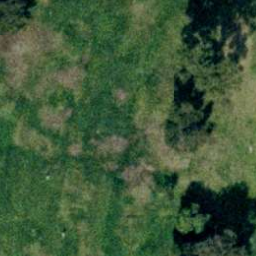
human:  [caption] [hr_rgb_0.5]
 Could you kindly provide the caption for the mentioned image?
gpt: A part of a golf course with turfs and some trees .

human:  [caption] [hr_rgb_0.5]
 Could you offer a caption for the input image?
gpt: There are green turfs and some trees in the golf course .

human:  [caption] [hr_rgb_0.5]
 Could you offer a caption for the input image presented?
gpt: A part of a golf course with green turfs and some trees .

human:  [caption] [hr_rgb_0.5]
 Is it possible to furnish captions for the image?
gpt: This is a part of a golf course with turfs and some trees .

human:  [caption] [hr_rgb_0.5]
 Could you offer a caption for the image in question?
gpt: There are green turfs and some trees in the golf course .